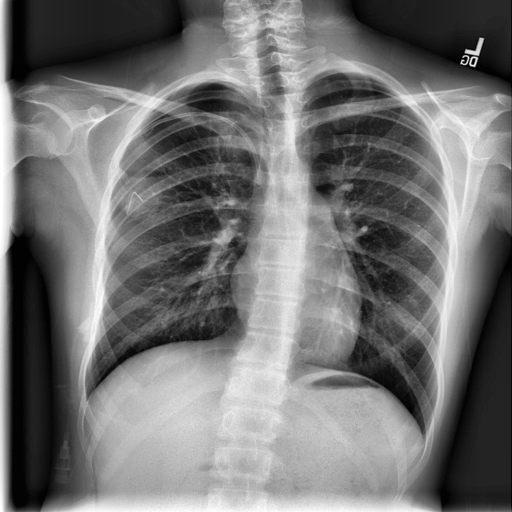
Finding: NORMAL